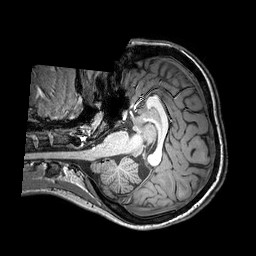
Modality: T1w
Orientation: axial
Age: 21
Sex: female
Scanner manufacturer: philips
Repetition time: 0.008946 s
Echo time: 0.0046 s